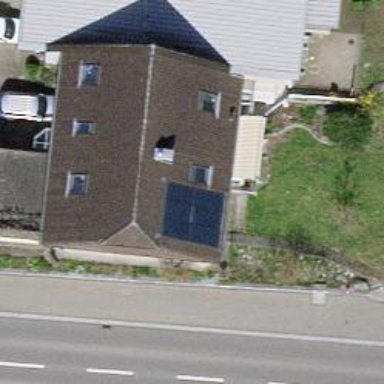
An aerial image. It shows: Solar power generator using photovoltaic method with solar photovoltaic panel types.